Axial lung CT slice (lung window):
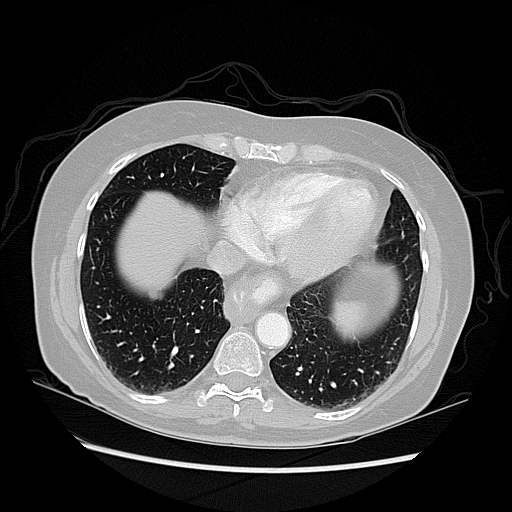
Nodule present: no